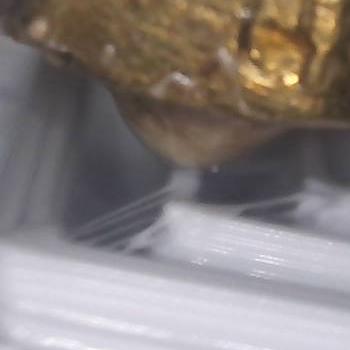
Flow rate: 168%